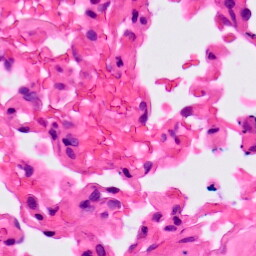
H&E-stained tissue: Lung